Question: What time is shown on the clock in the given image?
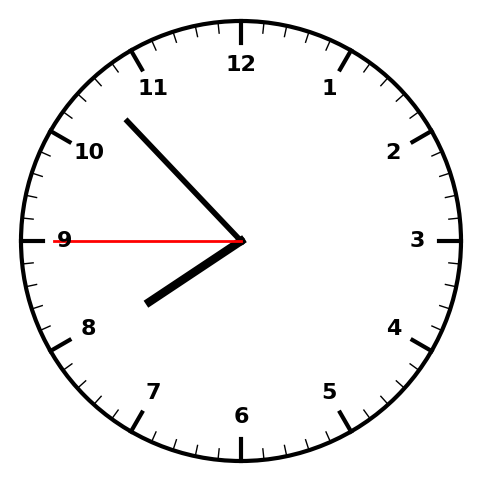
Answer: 07:52:45